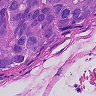
Metastatic tissue present: yes